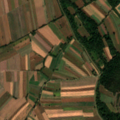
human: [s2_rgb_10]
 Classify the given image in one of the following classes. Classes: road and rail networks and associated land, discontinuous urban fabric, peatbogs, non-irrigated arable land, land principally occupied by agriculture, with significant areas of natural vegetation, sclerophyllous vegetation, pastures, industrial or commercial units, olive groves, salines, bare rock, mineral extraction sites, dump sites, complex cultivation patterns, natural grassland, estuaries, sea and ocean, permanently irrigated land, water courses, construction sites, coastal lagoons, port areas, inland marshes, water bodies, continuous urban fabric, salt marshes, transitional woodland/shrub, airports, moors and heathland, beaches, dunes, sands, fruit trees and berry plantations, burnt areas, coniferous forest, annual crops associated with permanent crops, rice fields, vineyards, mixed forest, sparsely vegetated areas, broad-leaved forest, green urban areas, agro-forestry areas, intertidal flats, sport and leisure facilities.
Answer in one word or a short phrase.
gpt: non-irrigated arable land, land principally occupied by agriculture, with significant areas of natural vegetation, broad-leaved forest